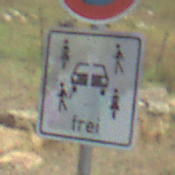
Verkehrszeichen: CarsharingfahrzeugeFrei
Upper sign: AbsolutesHalteverbot
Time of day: Midday
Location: Outdoor (Nature)
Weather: PartlyCloudy
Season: Autumn
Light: Natural